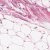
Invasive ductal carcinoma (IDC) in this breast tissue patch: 0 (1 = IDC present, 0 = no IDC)